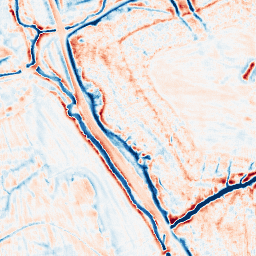
Category: edge_preserving
Decomposition family: bilateral
Decomposition parameters: d: 15
sigma_color: 25
sigma_space: 25
Upsampling method: fft_zeropad
Upsampling parameters: scale: 2
Upsampling scale: 2